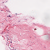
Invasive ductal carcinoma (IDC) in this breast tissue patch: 0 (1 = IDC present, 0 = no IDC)